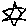
Label: star